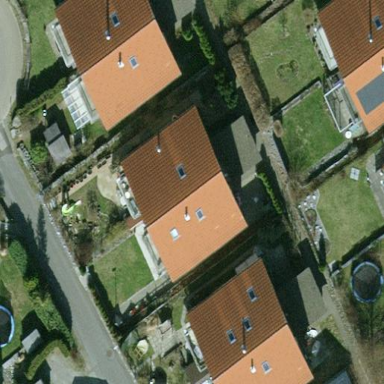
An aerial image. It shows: Semi-detached house with gabled roof.